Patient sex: M
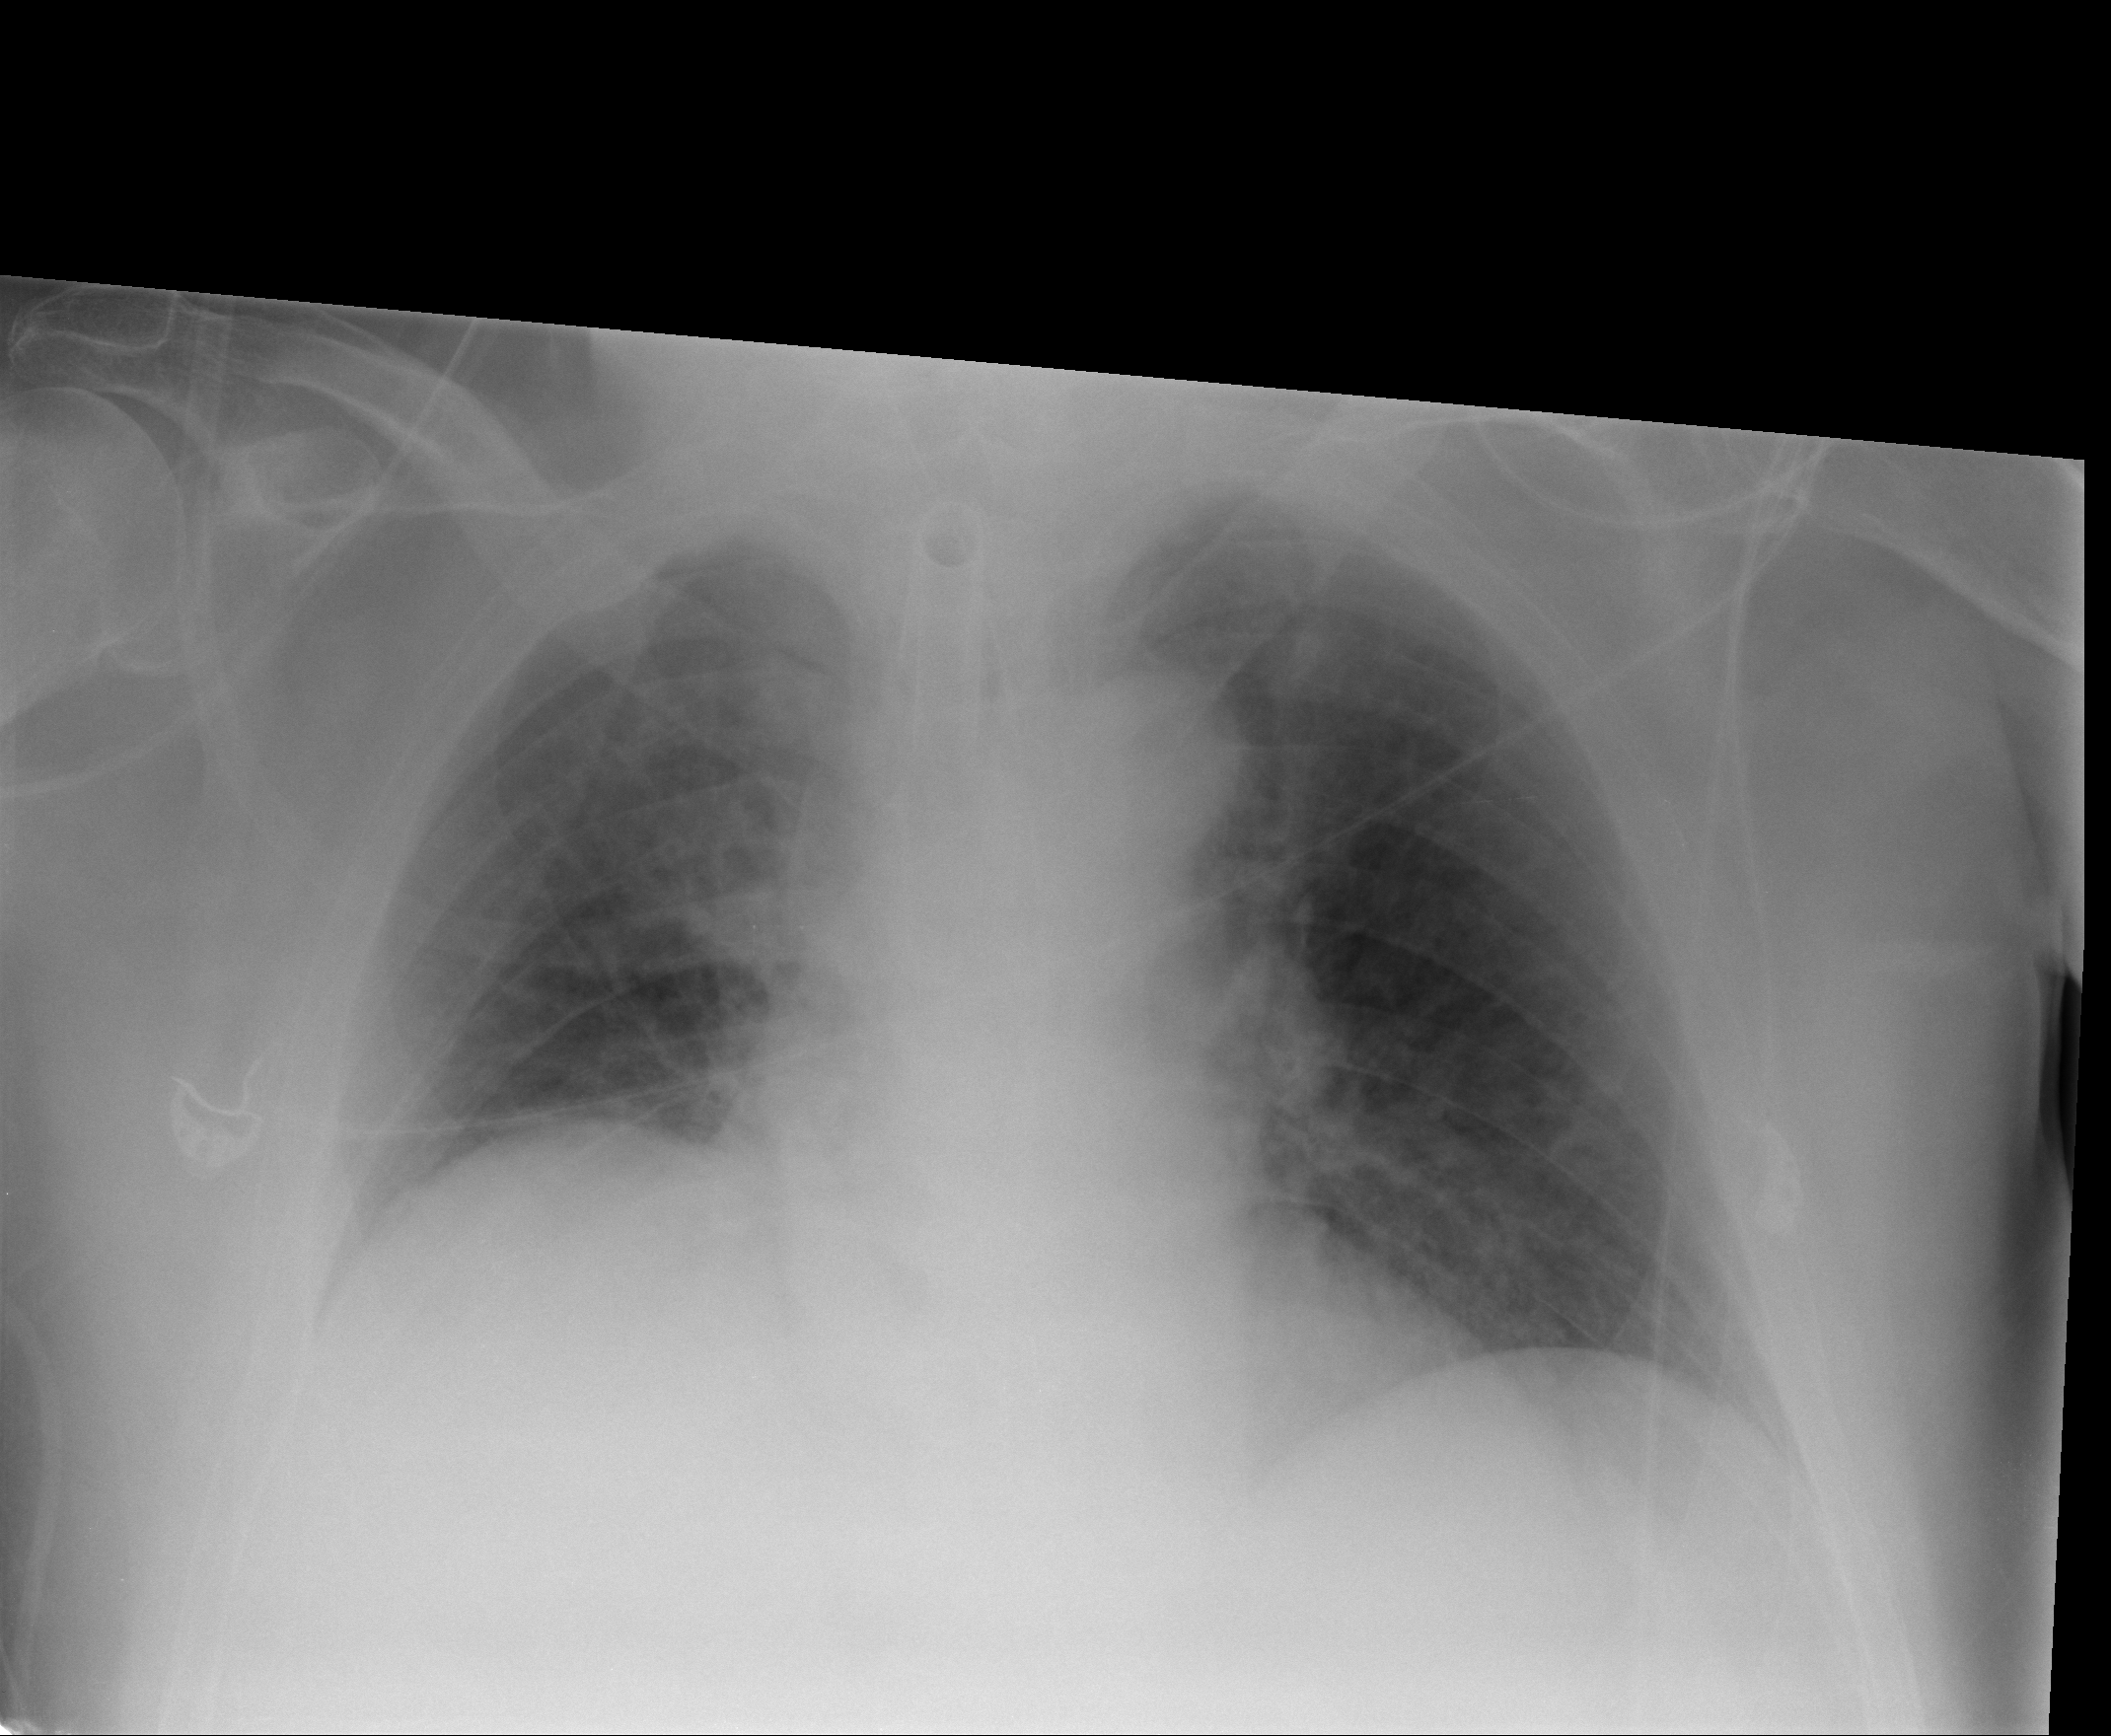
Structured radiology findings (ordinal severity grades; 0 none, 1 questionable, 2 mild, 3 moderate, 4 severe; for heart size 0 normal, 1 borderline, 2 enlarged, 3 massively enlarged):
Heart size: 1
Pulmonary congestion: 2
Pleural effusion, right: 2
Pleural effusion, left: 0
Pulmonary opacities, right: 2
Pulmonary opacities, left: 2
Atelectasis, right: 2
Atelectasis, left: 2